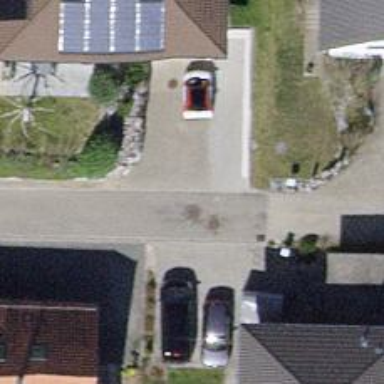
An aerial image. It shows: Residential road with asphalt surface and no sidewalks.